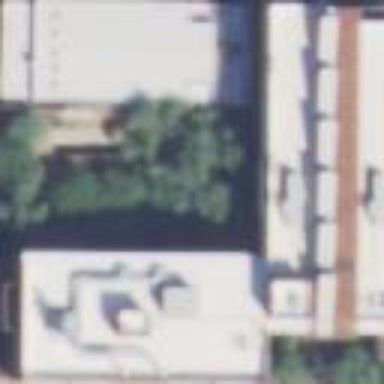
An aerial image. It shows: View of university building.